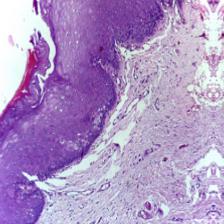
Diagnosis: Normal